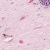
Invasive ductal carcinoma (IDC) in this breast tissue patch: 0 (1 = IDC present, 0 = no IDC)